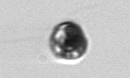
Label: Dinophyceae